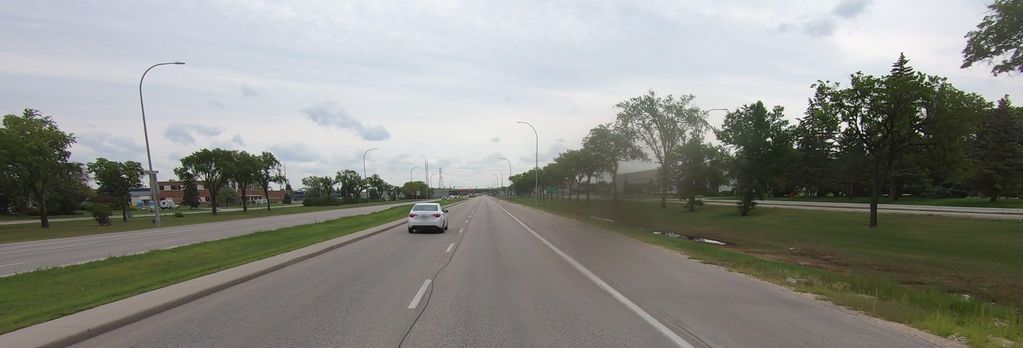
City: winnipeg